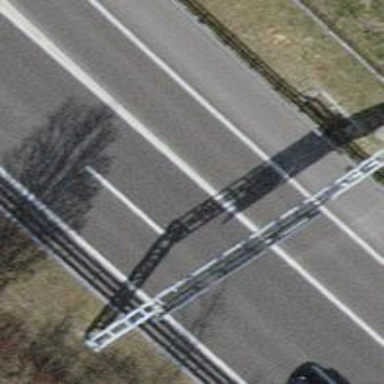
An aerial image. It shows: Asphalt motorway.